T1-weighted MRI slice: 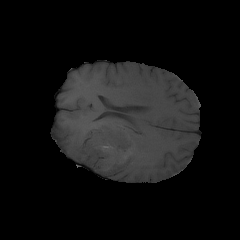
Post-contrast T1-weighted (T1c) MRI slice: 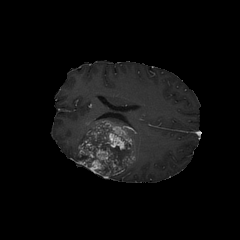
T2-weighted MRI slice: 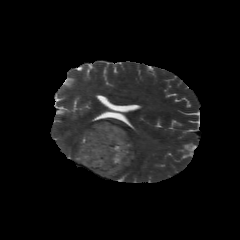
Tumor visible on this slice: yes